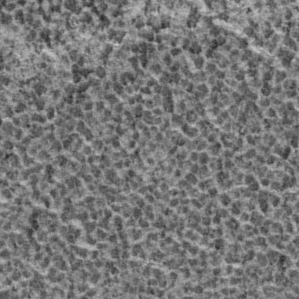
Label: frost